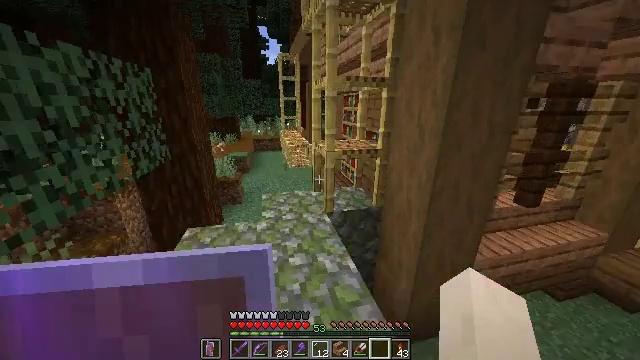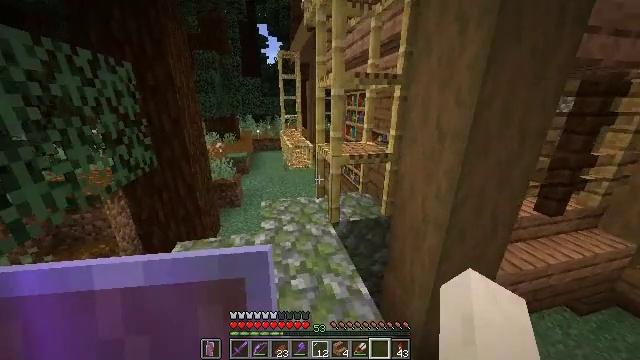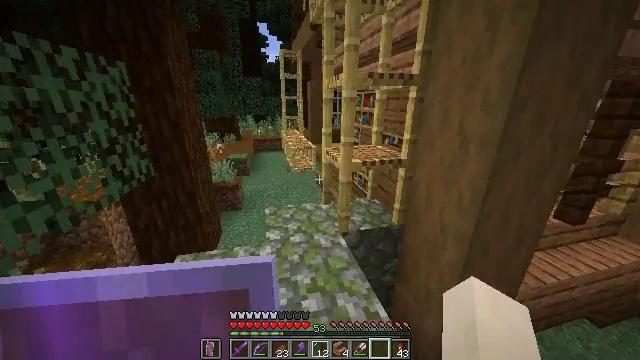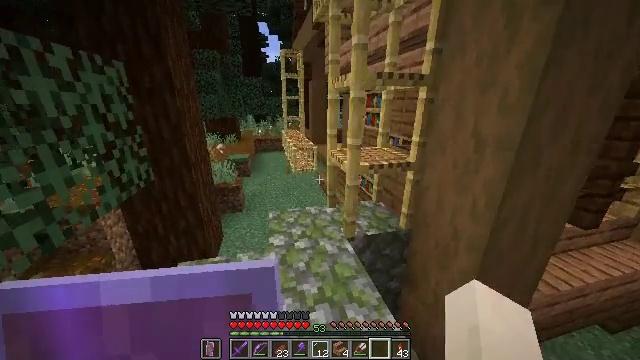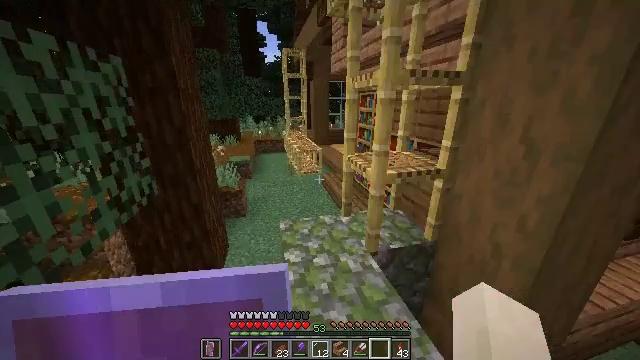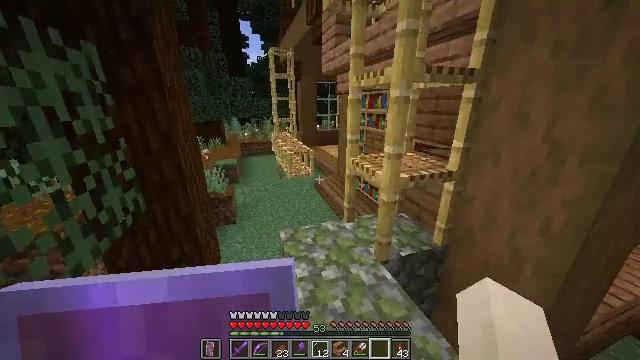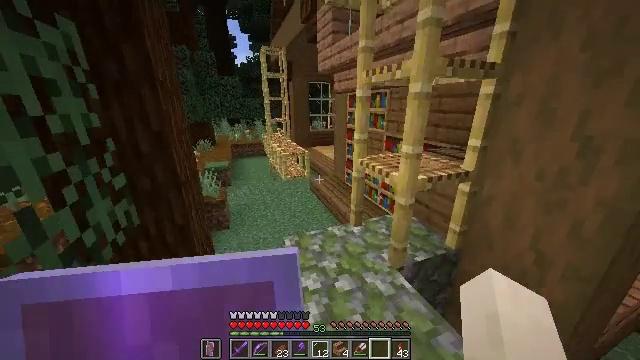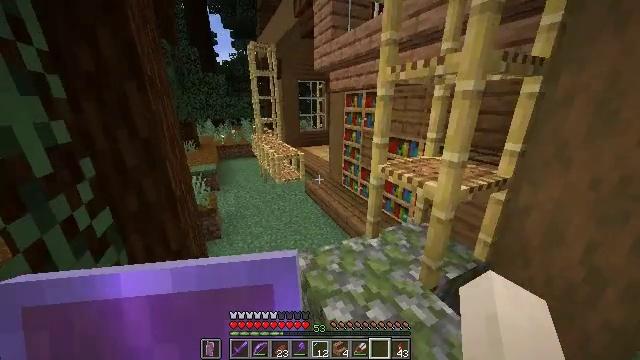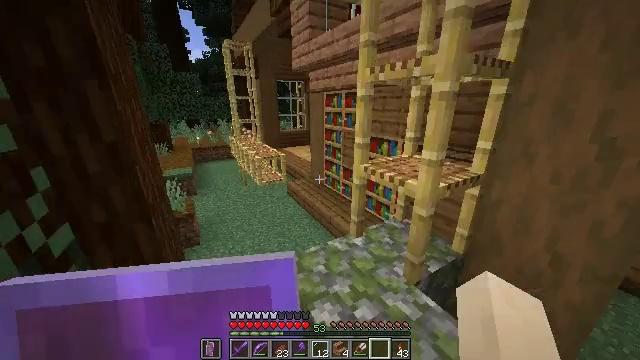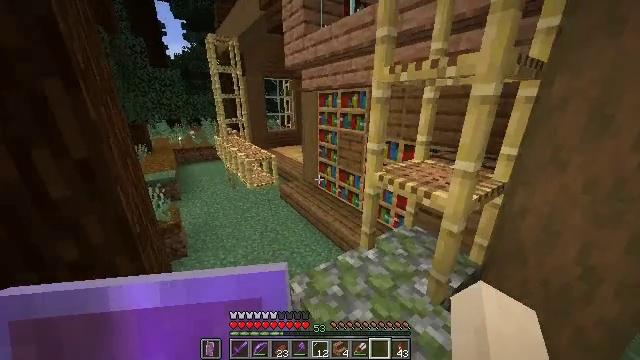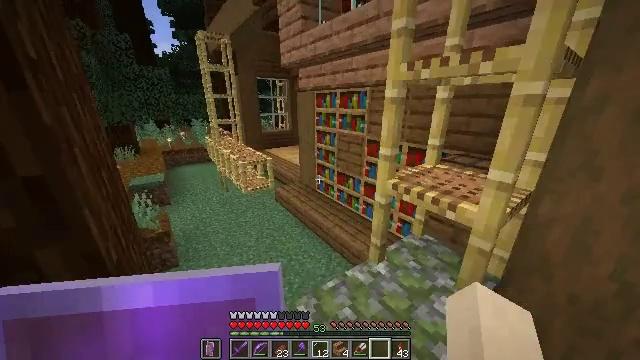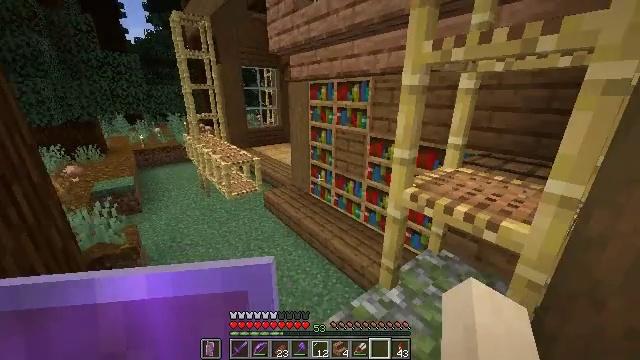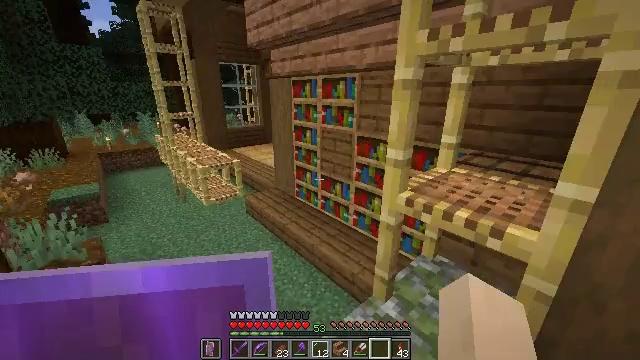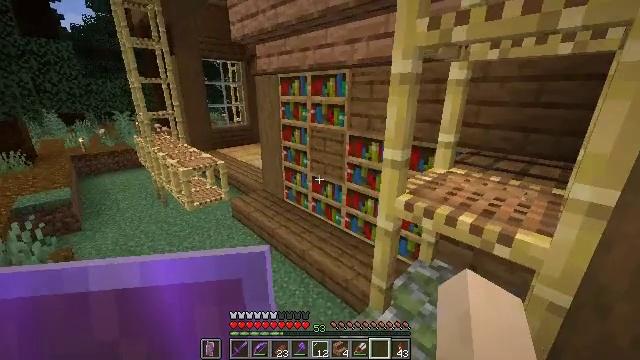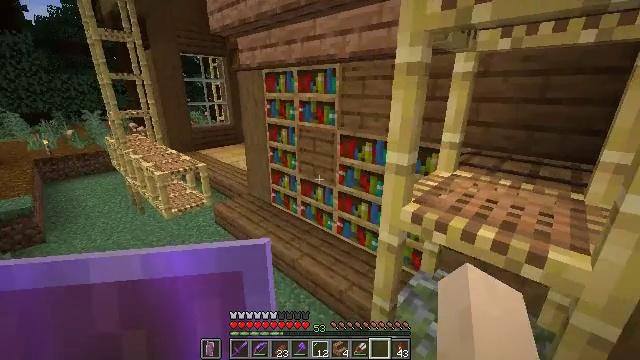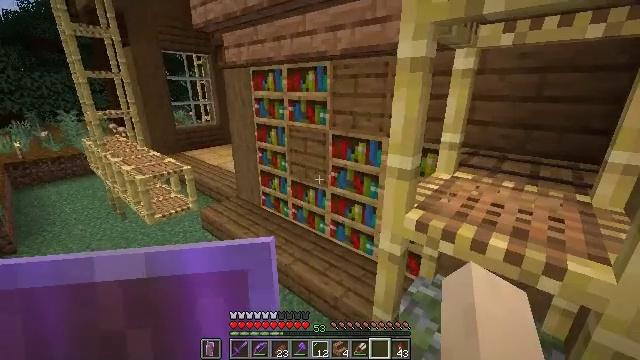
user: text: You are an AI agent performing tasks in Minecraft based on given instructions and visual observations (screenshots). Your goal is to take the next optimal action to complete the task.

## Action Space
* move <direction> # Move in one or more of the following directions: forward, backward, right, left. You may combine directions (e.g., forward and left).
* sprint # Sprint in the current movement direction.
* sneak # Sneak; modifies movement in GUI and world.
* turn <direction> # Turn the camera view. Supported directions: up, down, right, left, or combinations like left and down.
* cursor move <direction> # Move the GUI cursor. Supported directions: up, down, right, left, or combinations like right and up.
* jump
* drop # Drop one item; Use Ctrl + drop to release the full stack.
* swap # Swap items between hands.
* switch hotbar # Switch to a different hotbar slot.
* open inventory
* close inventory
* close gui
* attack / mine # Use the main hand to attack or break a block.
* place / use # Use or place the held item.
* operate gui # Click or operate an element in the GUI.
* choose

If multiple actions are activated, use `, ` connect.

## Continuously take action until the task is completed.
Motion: motion action
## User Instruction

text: Break the bookshelf for books.
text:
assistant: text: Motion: move forward and move left, sprint
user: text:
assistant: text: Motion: move forward and move left, sprint
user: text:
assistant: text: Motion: move forward and move left, sprint
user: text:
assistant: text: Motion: move forward and move left, sprint
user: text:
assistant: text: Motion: move forward and move left, sprint, turn right
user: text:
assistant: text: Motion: move forward and move left, sprint, turn right
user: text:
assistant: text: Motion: move forward and move left, sprint, turn right
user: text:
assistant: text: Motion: move forward and move left, sprint, turn right
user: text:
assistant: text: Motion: move forward and move left, turn right
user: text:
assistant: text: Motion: move forward, turn right
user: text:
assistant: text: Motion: move forward, turn right
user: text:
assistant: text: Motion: move forward, turn right
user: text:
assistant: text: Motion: move forward, turn right
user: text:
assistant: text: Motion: turn right
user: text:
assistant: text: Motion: turn right
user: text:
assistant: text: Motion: turn right
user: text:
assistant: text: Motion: turn right
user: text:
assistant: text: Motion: turn right
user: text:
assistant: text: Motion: no_op
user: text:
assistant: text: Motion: no_op
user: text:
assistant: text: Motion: no_op
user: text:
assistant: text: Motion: no_op
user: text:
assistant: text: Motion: no_op
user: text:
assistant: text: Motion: move forward
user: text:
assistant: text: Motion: move forward
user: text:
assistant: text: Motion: move forward
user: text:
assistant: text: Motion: move forward
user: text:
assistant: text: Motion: no_op
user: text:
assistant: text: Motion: turn right
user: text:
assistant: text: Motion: turn right